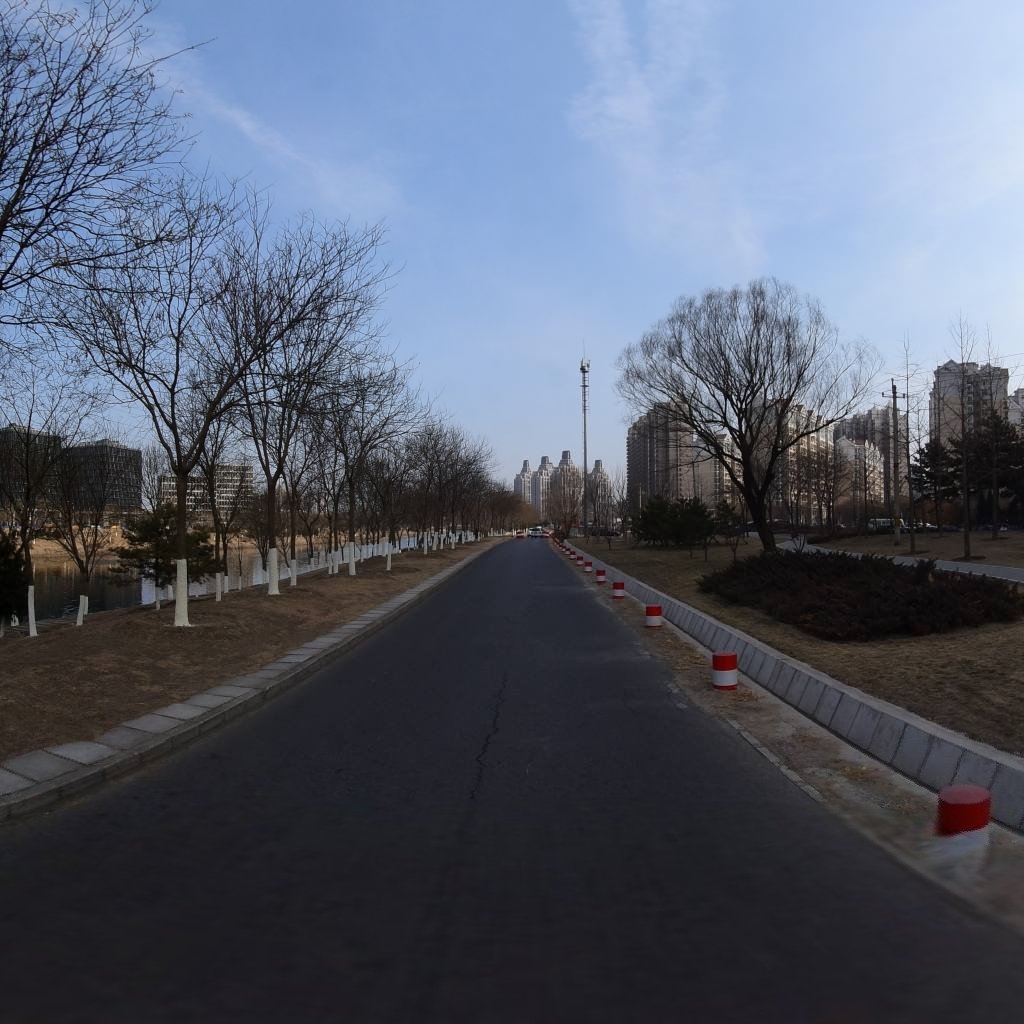
Region: Chaoyang
Road damage annotations: longitudinal crack